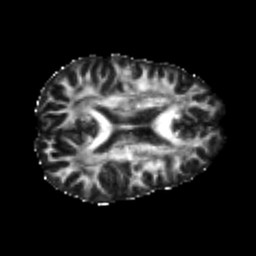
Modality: FA
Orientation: axial
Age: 23
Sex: male
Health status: healthy
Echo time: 0.074 s